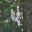
Label: 4